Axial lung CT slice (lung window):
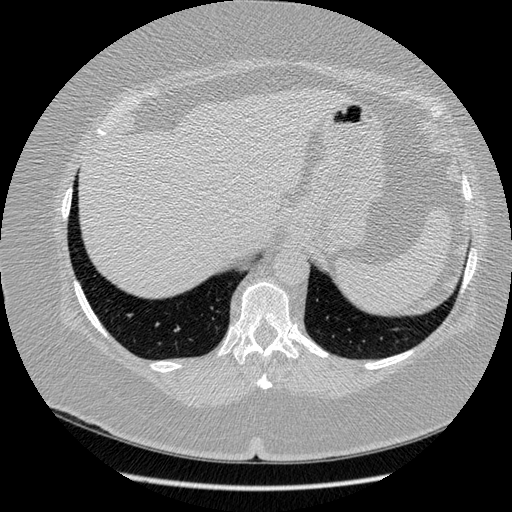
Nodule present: no